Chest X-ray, AP view. Patient: 16 years old, sex M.
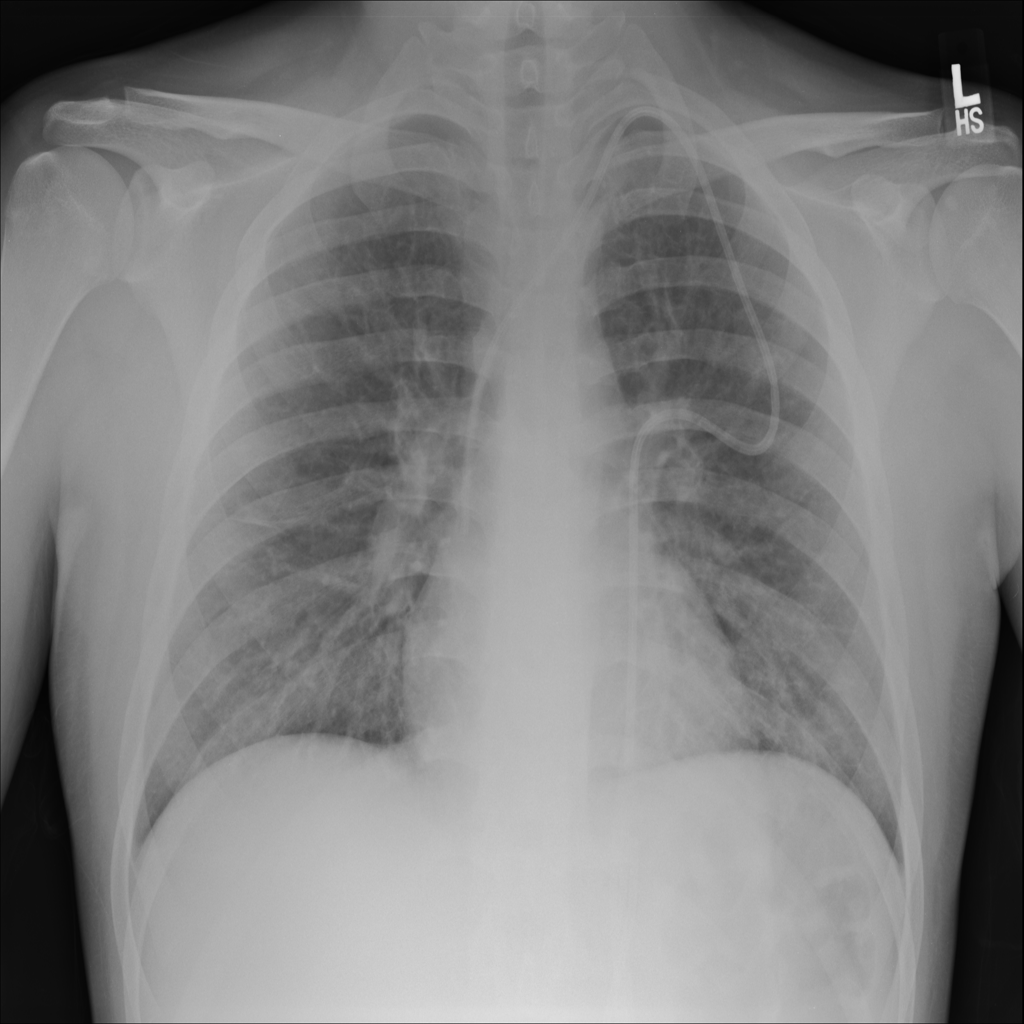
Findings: Atelectasis